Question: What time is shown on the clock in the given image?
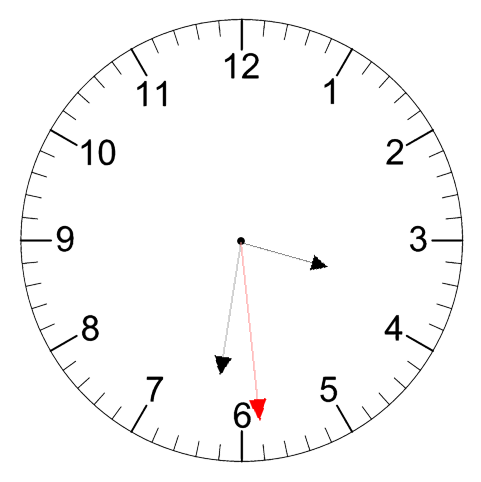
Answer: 03:31:29